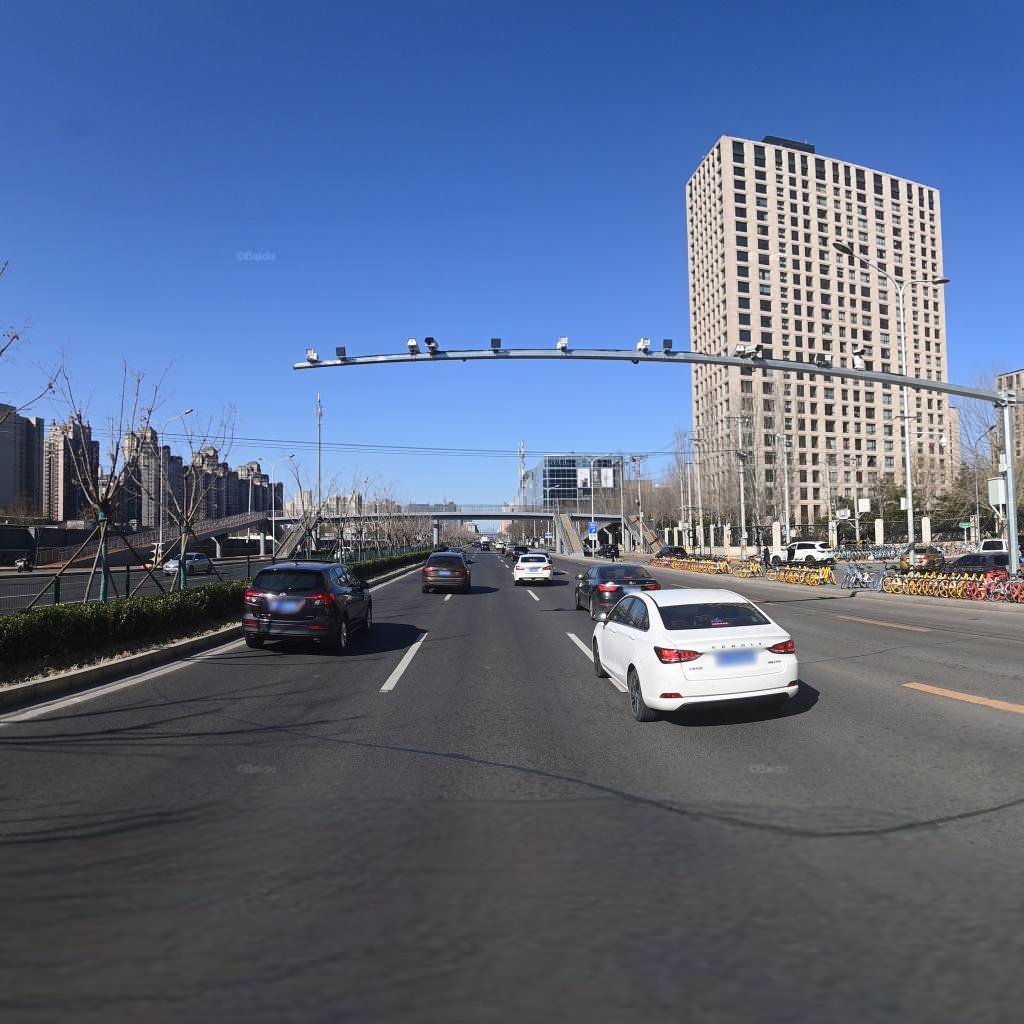
Region: Chaoyang
Road damage annotations: transverse patch, transverse patch